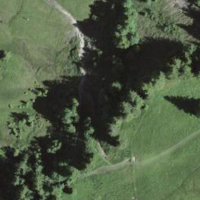
EUNIS habitat code: 43
Species observed at this site:
Parnassia palustris
Succisa pratensis
Bartsia alpina
Crepis aurea
Gymnadenia conopsea